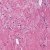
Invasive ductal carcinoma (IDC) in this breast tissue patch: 0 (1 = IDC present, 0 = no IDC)